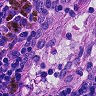
Metastatic tissue present: no